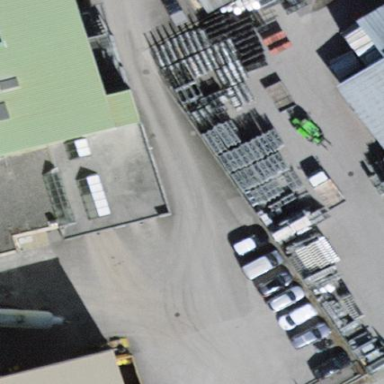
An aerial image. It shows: Part of building.